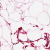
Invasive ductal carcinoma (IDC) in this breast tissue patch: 0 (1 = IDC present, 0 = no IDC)